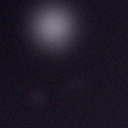
Screen state: off